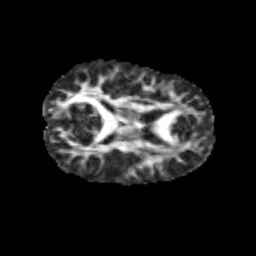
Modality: FA
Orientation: axial
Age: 9
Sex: female
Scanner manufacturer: siemens
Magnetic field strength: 3 T
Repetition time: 3.8 s
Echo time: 0.07 s